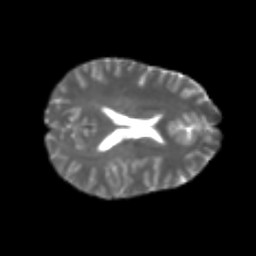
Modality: T2w
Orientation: axial
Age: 24
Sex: female
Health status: healthy
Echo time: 0.074 s